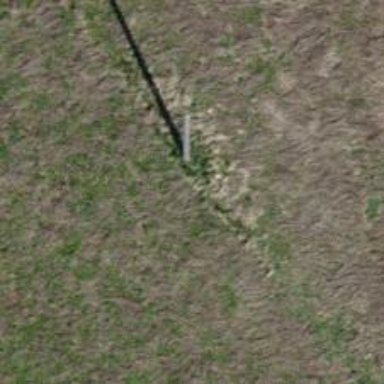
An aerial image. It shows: Three cables of power line.